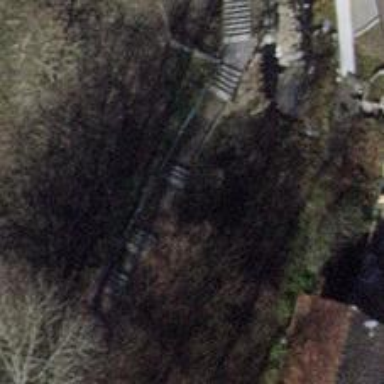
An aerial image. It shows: Set of steps on the road.